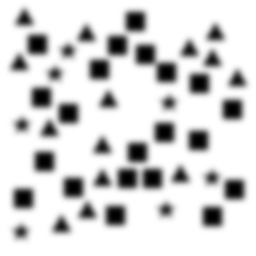
Squares: 21
Triangles: 14
Stars: 7
Total shapes: 42